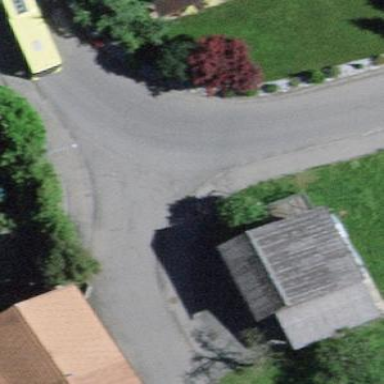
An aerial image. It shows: Rural barn.